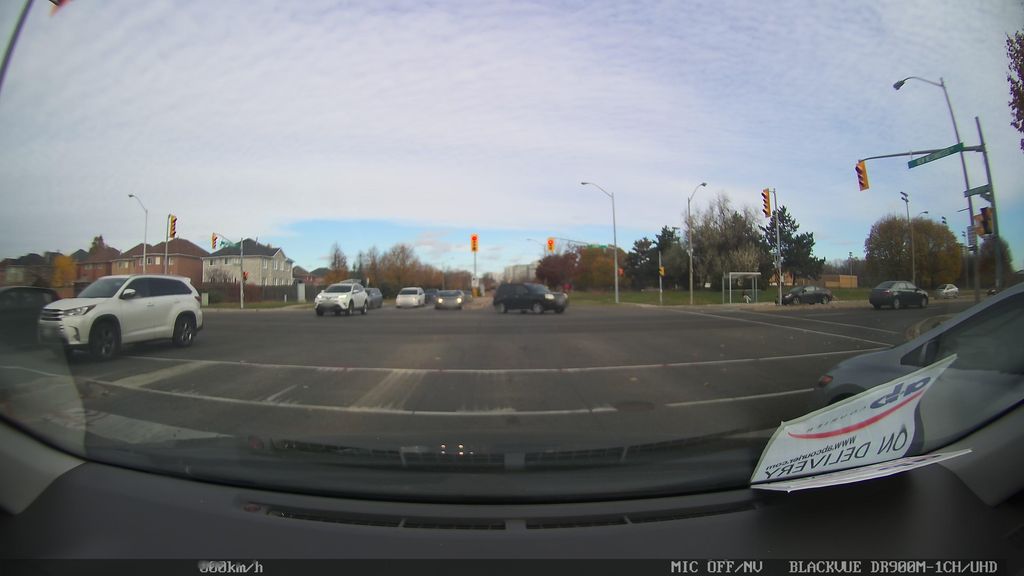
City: toronto